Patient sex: M
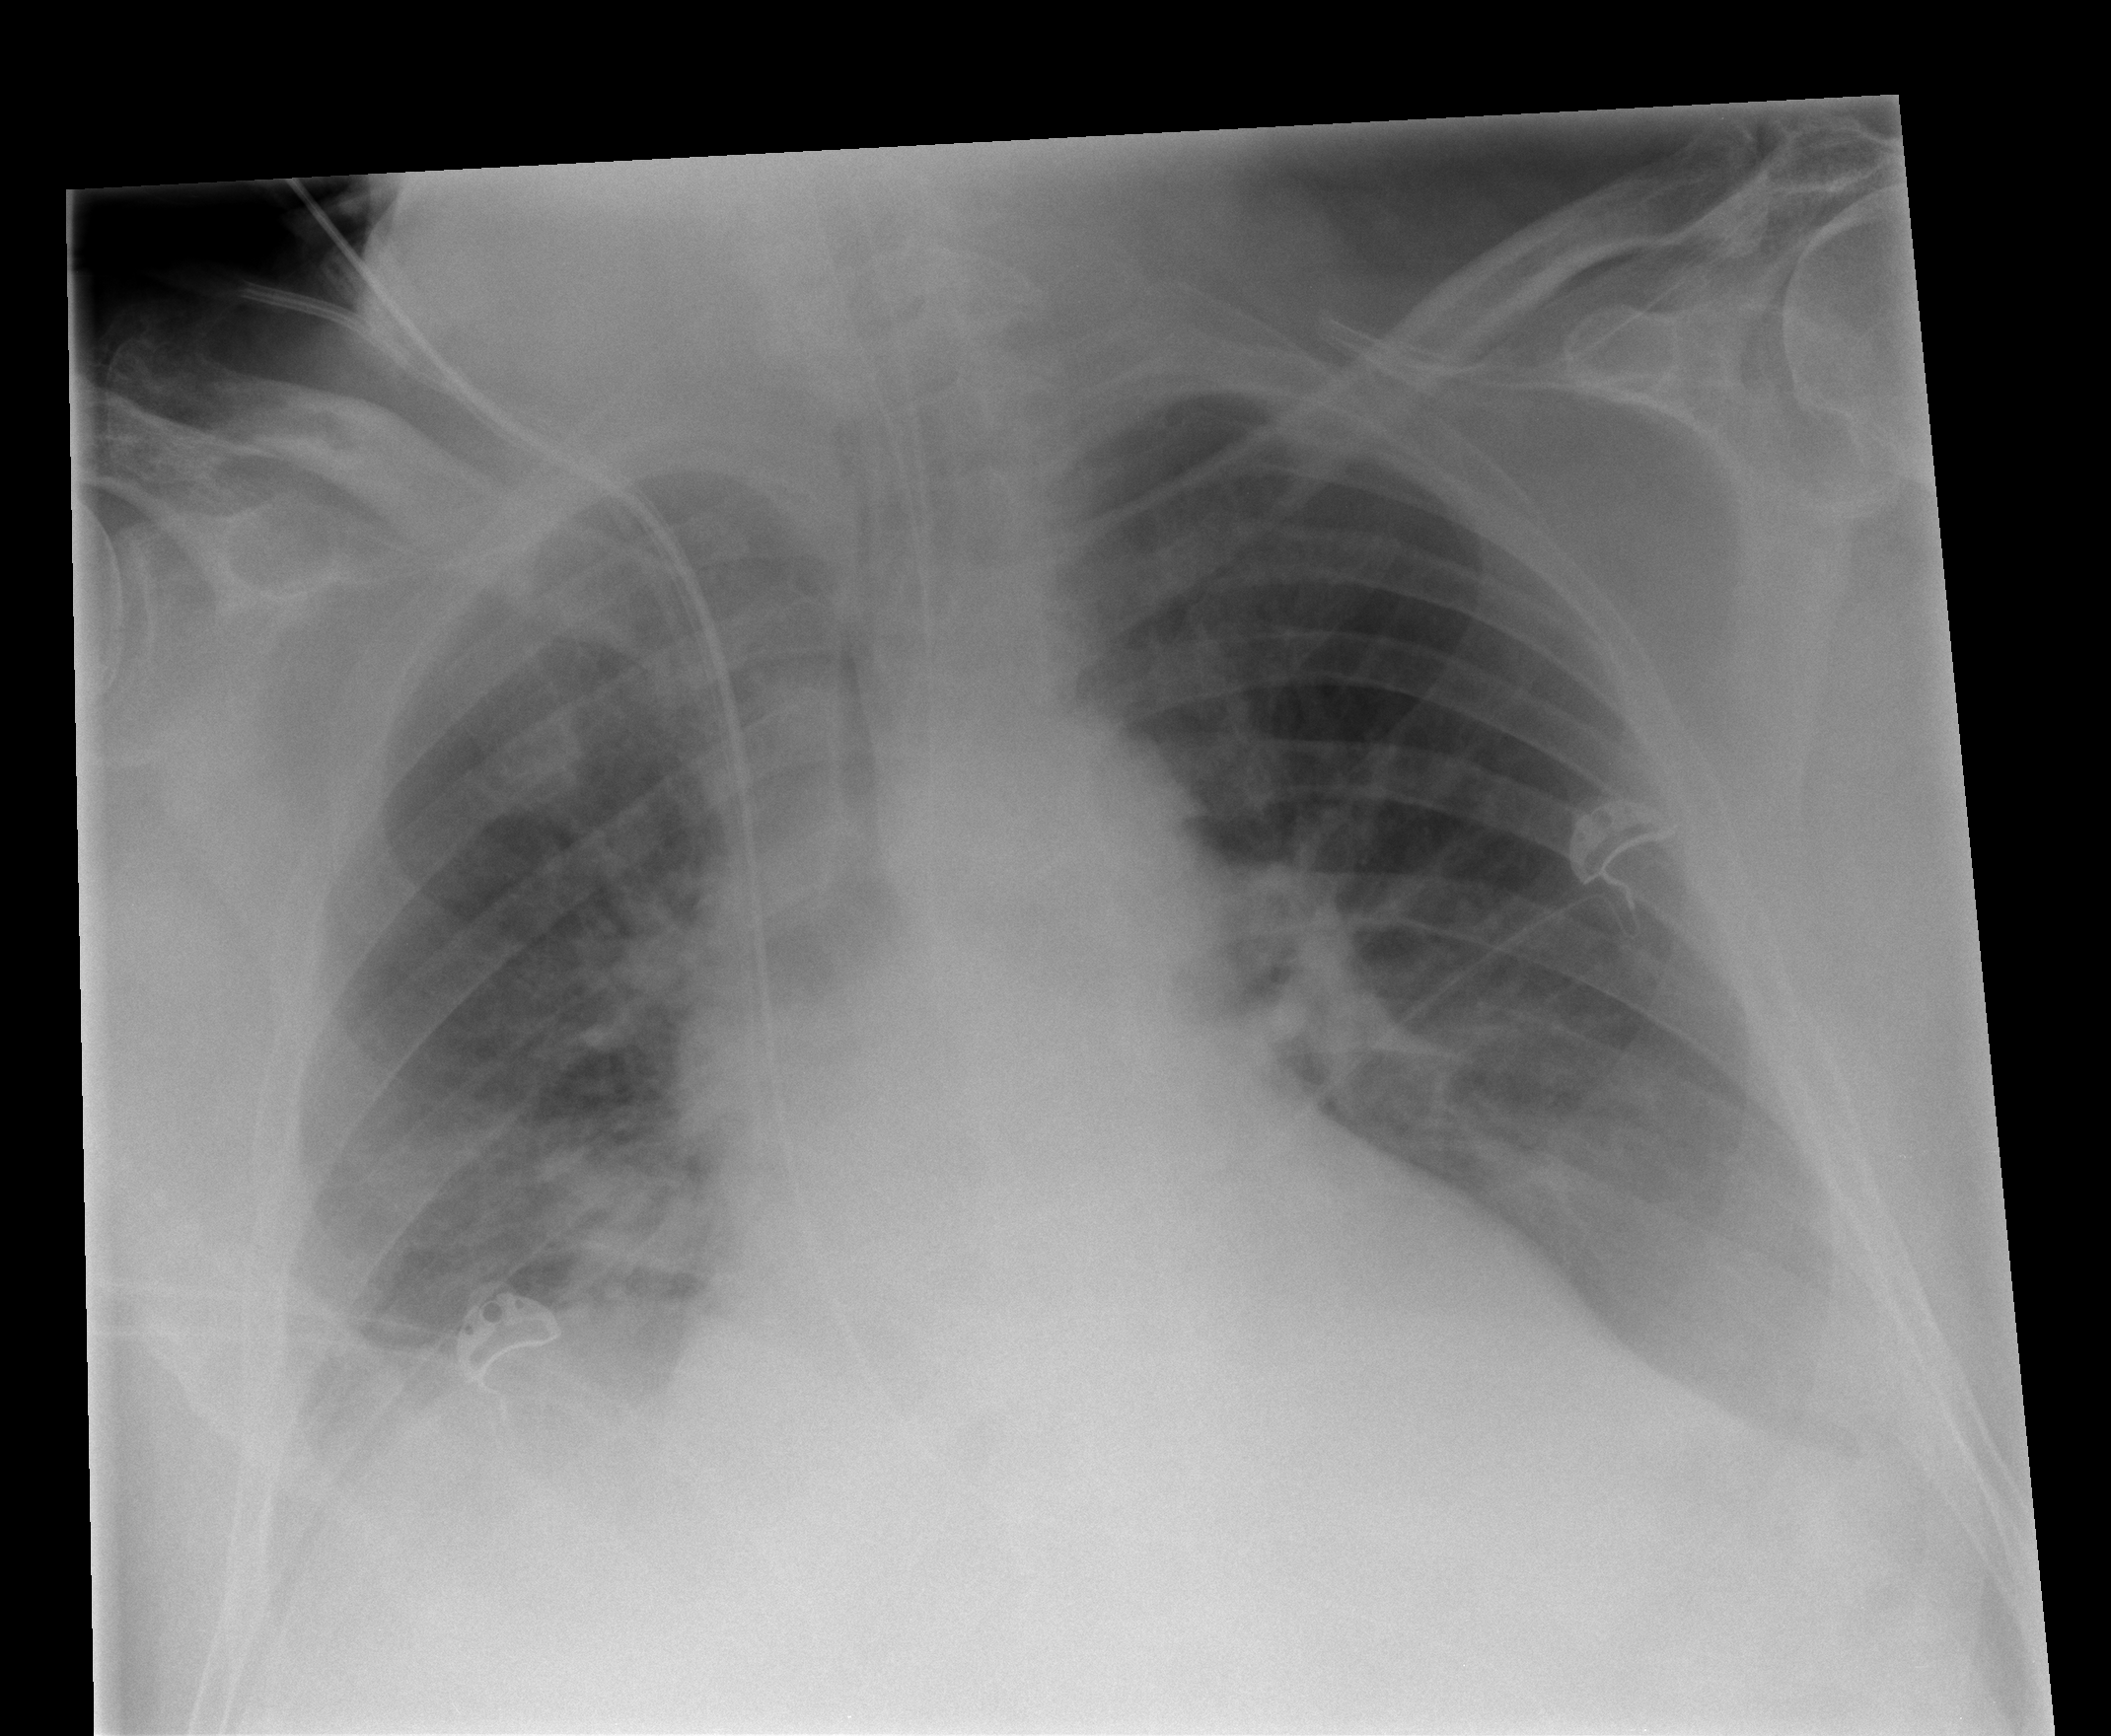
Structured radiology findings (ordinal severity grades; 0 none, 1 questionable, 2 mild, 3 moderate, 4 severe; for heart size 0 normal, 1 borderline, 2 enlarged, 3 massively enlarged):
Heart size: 2
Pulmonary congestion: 2
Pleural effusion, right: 2
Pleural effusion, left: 2
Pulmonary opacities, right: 0
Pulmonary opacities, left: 0
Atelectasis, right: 2
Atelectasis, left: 2